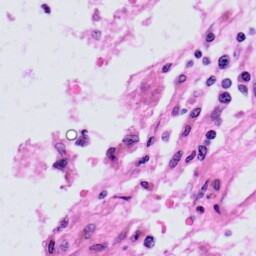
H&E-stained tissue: Skin